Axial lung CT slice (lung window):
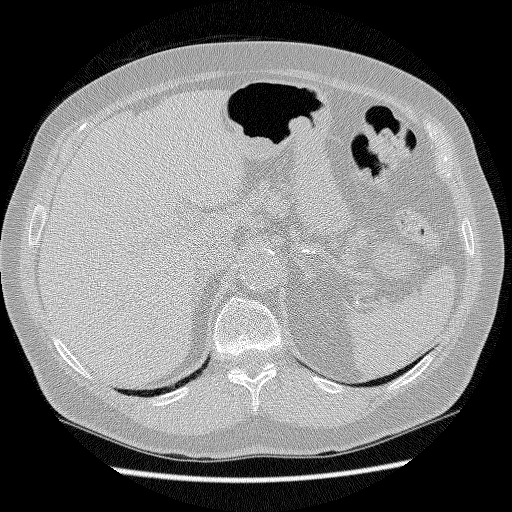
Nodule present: no